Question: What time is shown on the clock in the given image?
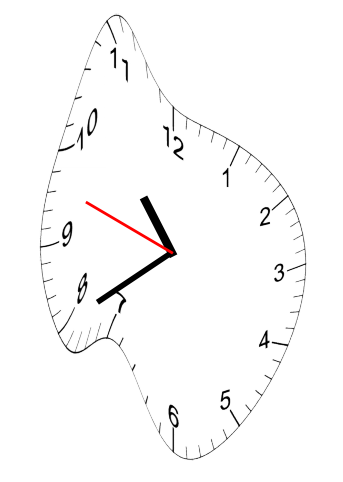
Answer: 10:39:48